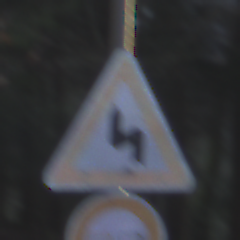
Verkehrszeichen: DoppelkurveZunaechstLinks
Zusatzzeichen unten: Ueberholverbot
Umgebung: Outdoor, Nature
Tageszeit: MorningAfternoon
Wetter: Overcast
Licht: Natural
Jahreszeit: Winter
Kontrast: LowContrast